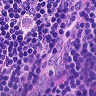
Metastatic tissue present: no